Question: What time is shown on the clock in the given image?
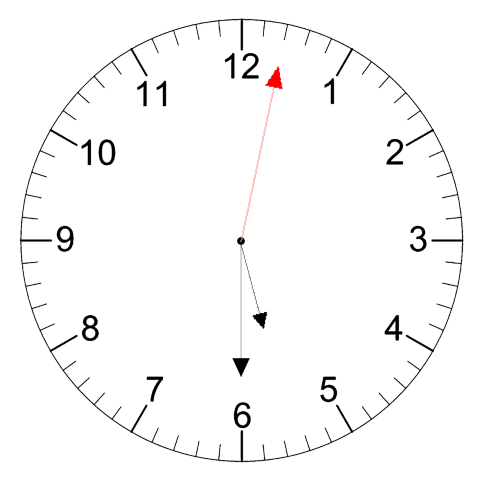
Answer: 05:30:02